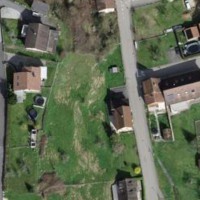
EUNIS habitat code: 54
Species observed at this site:
Chelidonium majus